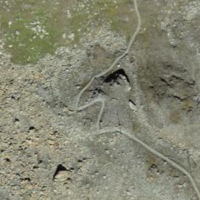
EUNIS habitat code: 48
Species observed at this site:
Jacobaea incana